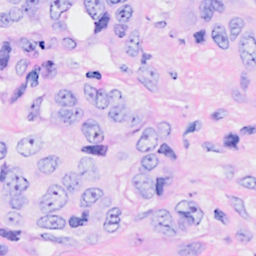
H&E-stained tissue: Breast